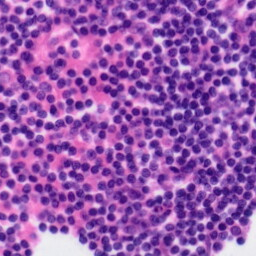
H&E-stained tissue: Tonsil